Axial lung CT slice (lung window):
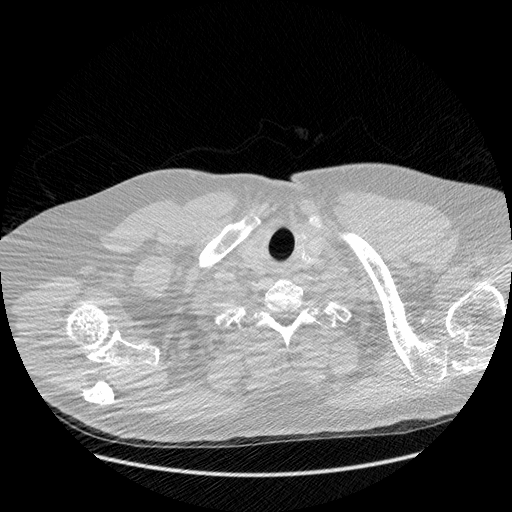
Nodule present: no